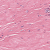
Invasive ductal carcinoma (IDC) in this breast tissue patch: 0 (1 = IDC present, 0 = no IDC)